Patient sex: M
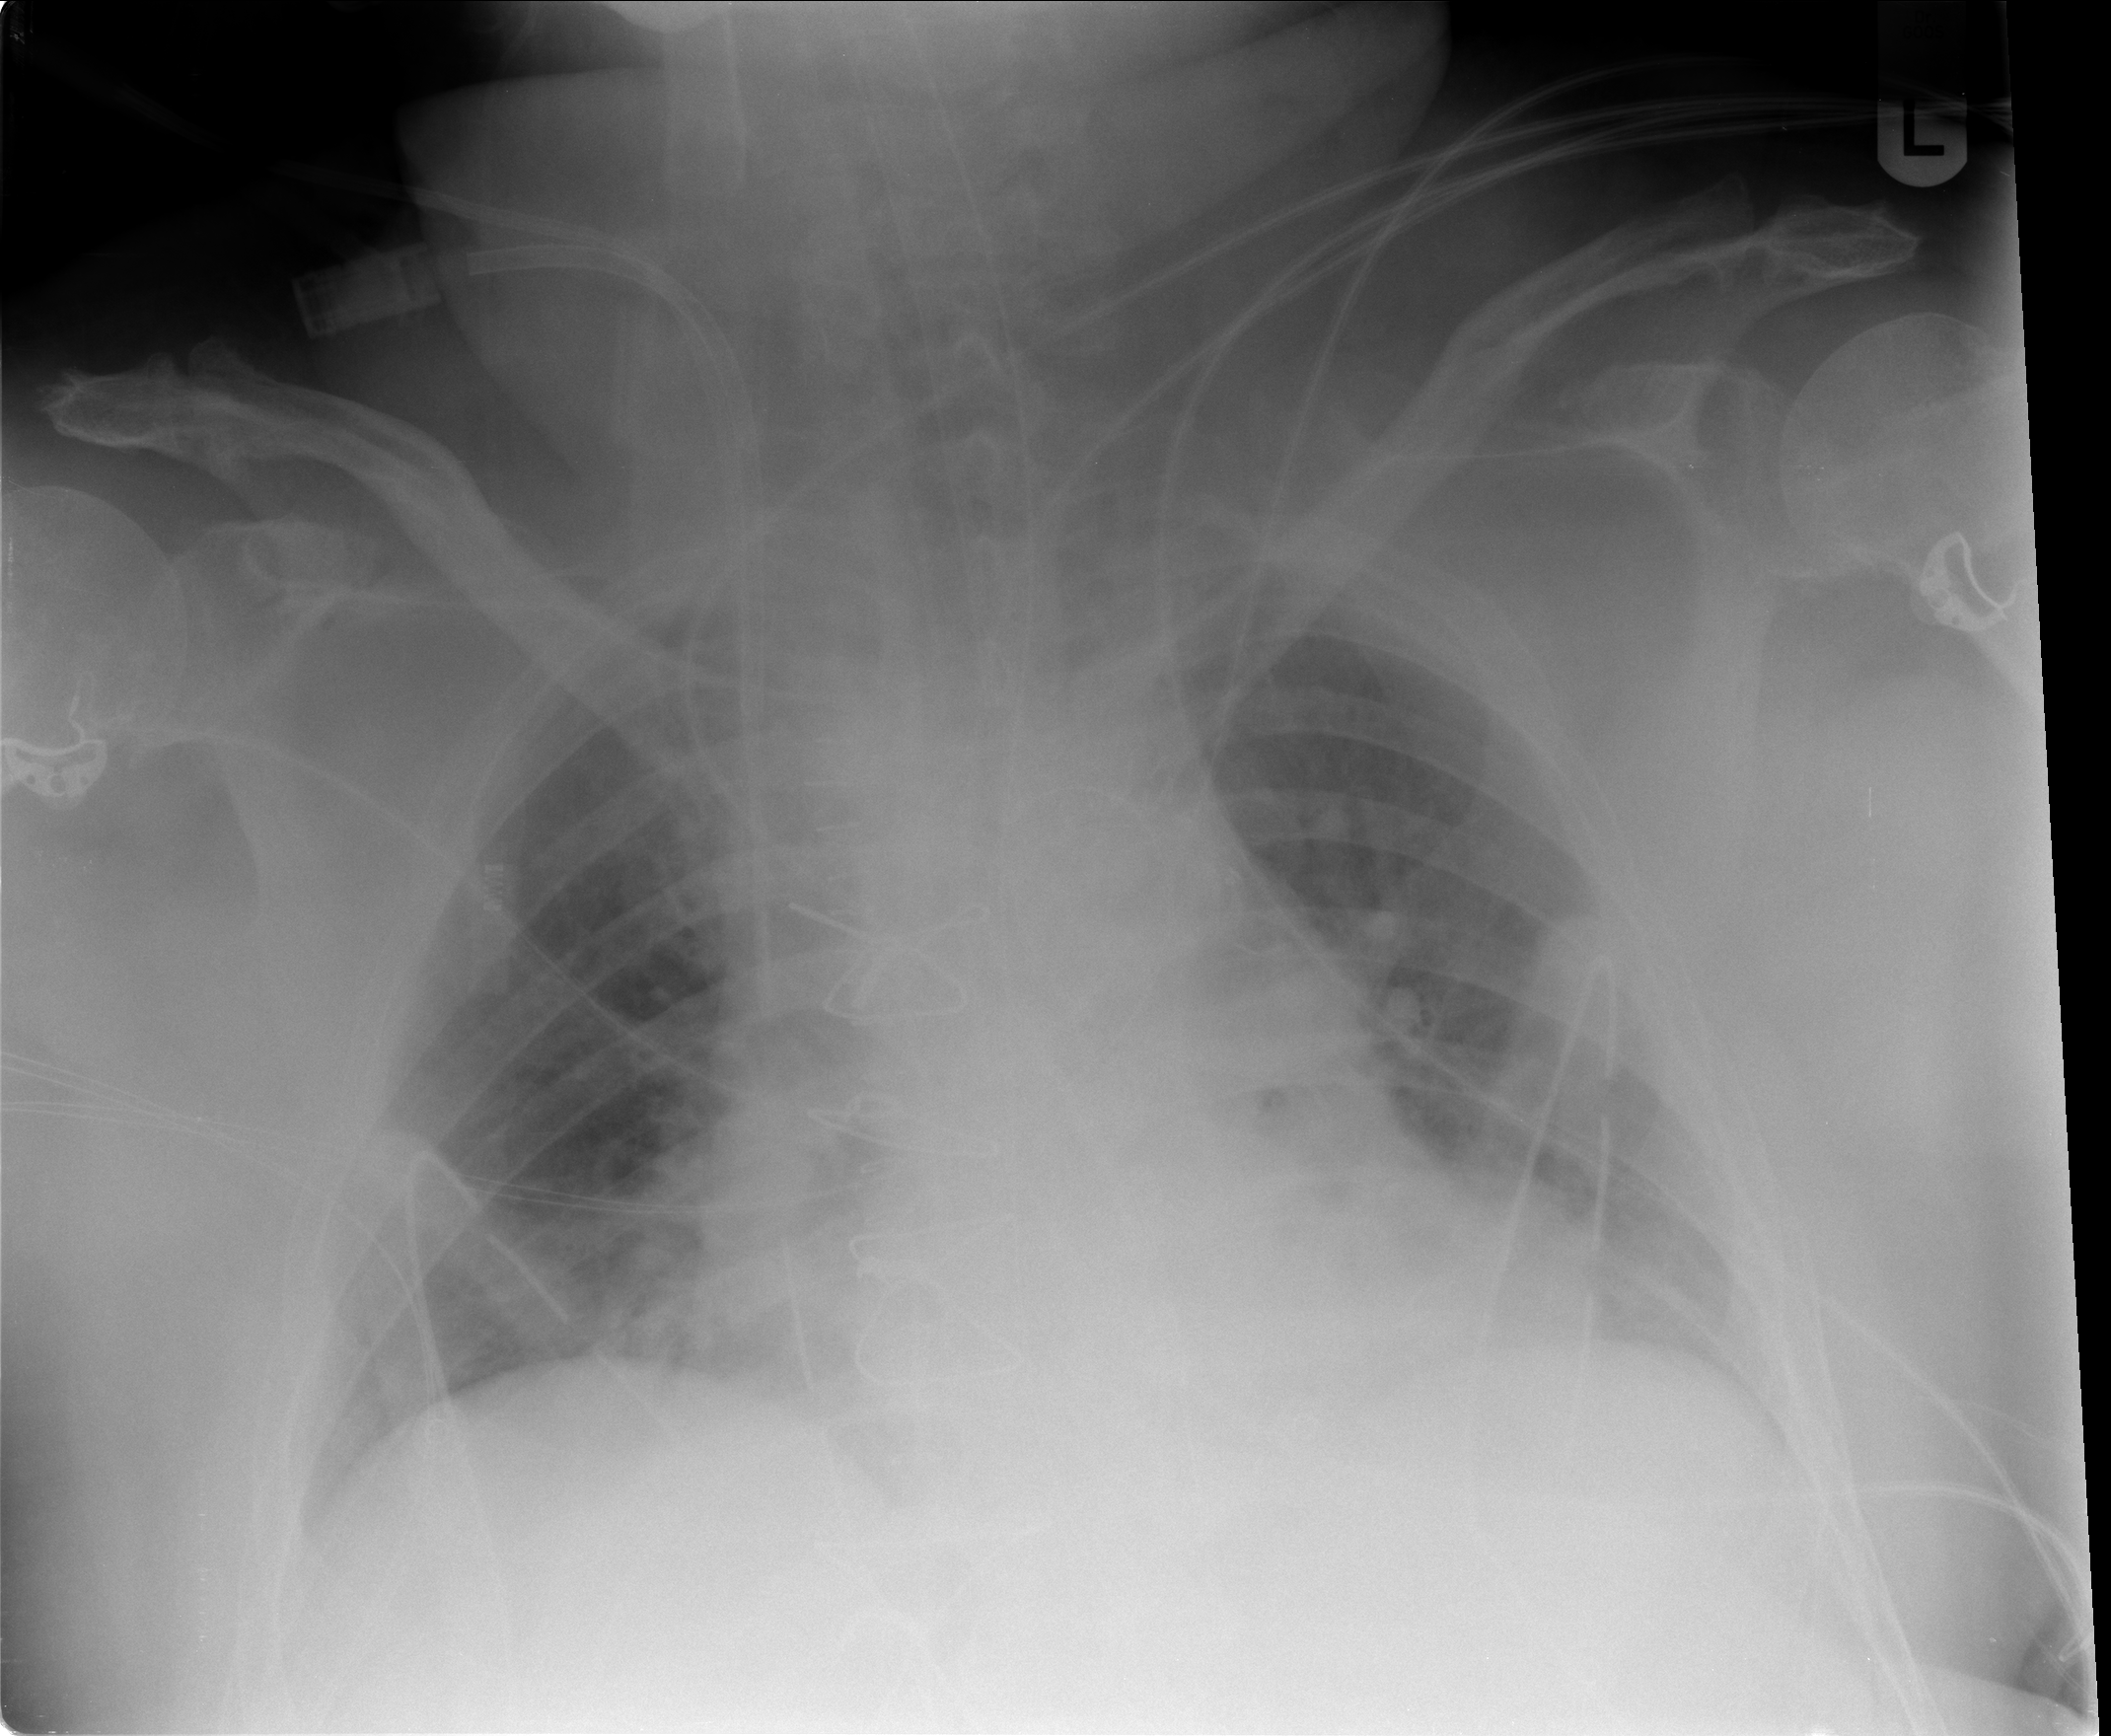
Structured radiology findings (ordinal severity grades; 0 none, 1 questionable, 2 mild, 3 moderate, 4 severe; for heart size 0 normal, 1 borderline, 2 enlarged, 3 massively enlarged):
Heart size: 2
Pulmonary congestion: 2
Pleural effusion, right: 0
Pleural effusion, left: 2
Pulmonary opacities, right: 0
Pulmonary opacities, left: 0
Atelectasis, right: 2
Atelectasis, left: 2